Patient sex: M
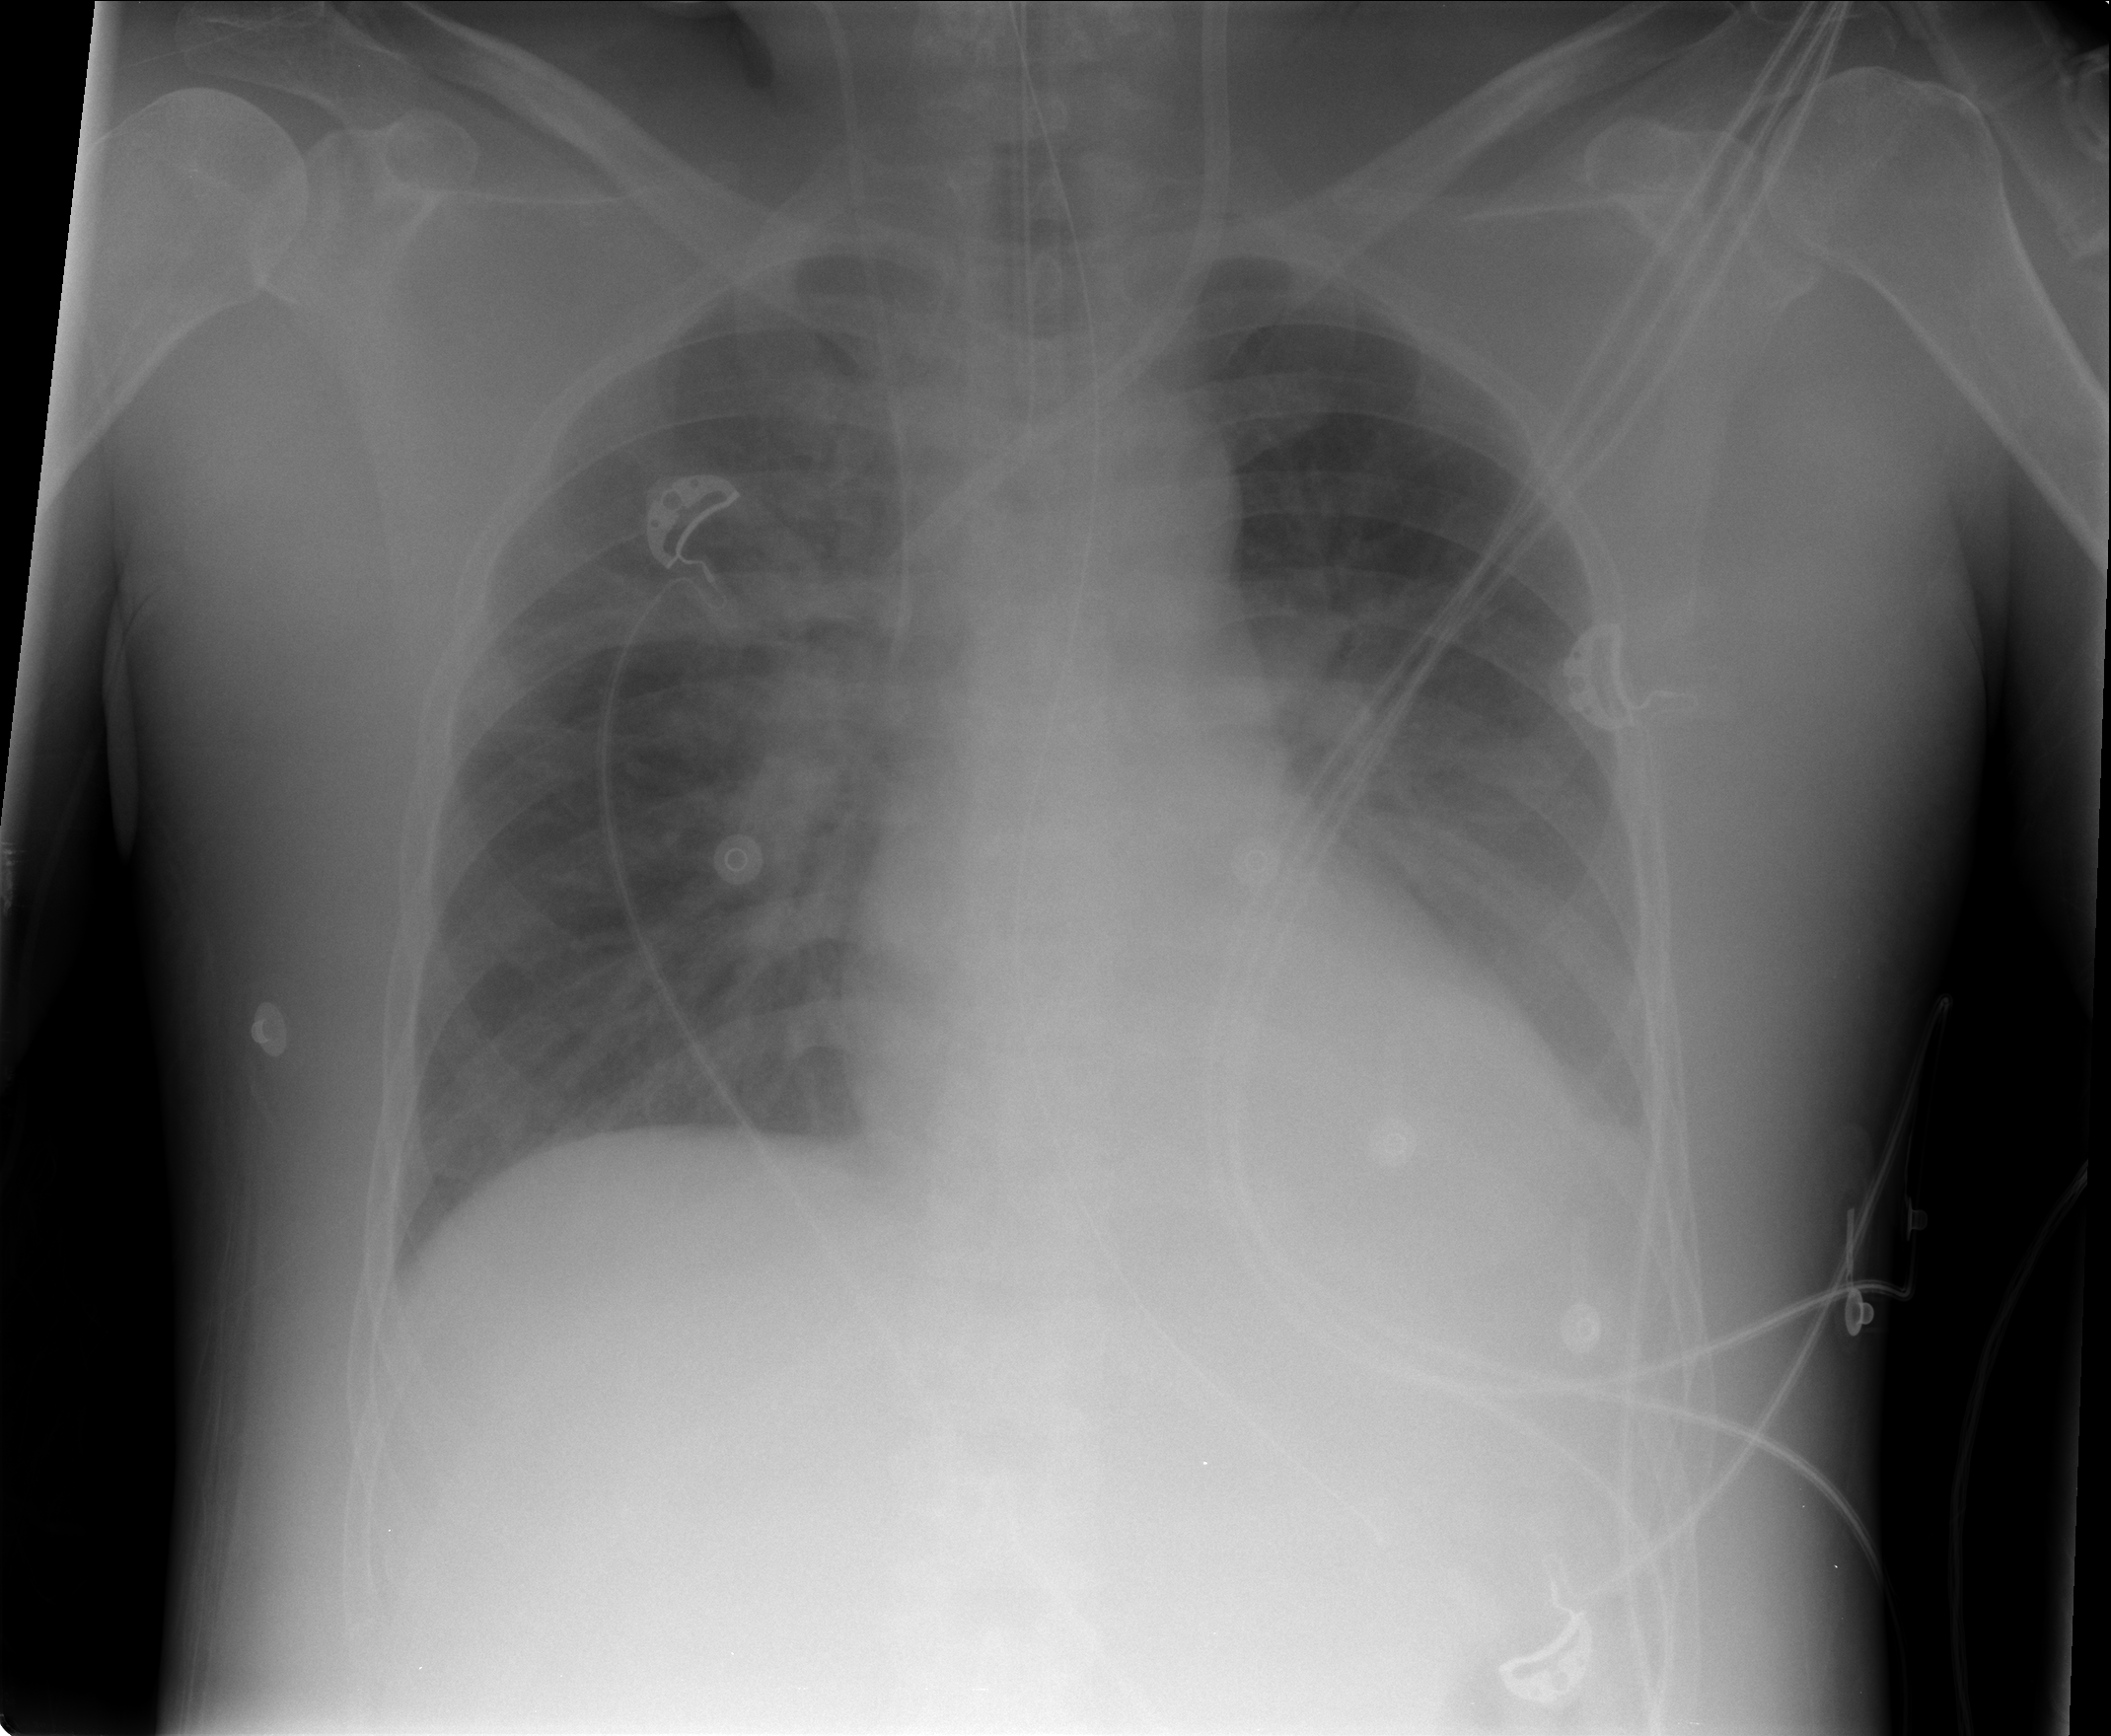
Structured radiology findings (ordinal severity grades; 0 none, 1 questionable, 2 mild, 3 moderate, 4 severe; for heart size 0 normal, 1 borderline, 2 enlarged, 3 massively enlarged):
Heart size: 1
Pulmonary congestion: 3
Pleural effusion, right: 0
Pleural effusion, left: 3
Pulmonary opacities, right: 0
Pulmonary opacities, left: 0
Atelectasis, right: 2
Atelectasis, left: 3